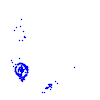
Particle: pion